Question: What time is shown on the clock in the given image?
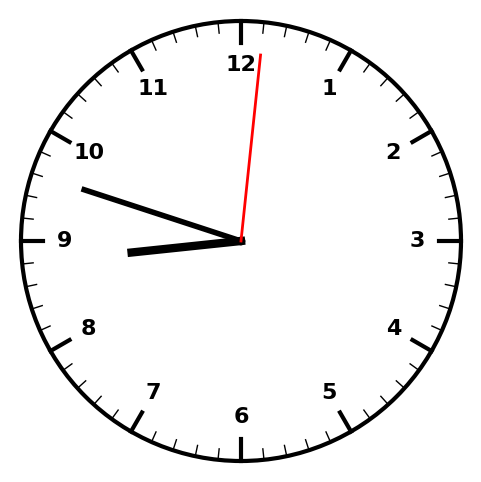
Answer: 08:48:01